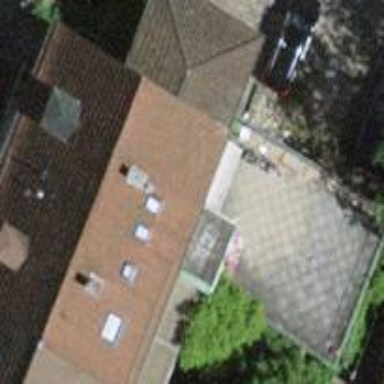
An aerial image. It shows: Terrace building.